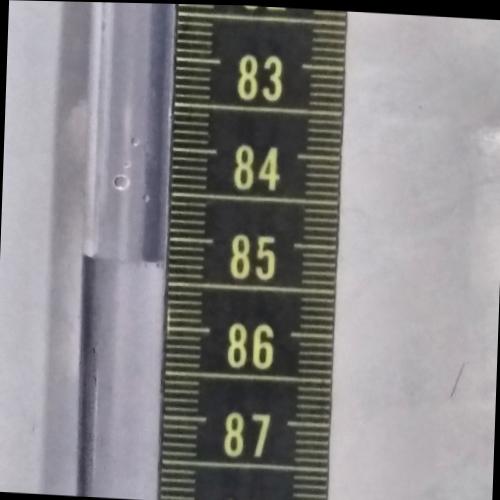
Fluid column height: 85.3 cm